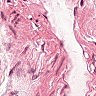
Metastatic tissue present: no